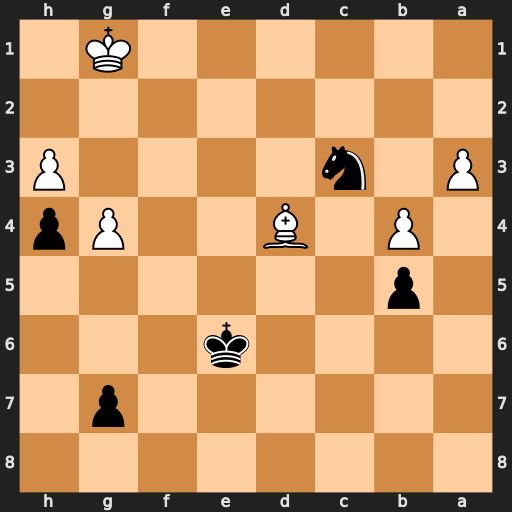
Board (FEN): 8/6p1/4k3/1p6/1P1B2Pp/P1n4P/8/6K1
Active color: b
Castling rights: -
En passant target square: -
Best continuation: Ne2+ Kf2 Nxd4